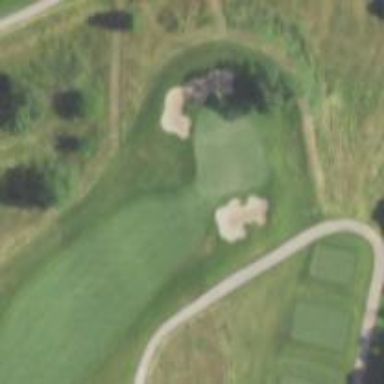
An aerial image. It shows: View of golf hole.